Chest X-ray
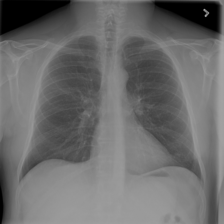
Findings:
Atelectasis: negative
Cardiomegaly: negative
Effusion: negative
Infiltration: negative
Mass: negative
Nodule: negative
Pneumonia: negative
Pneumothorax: negative
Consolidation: negative
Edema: negative
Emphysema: negative
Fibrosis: negative
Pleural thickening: negative
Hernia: negative